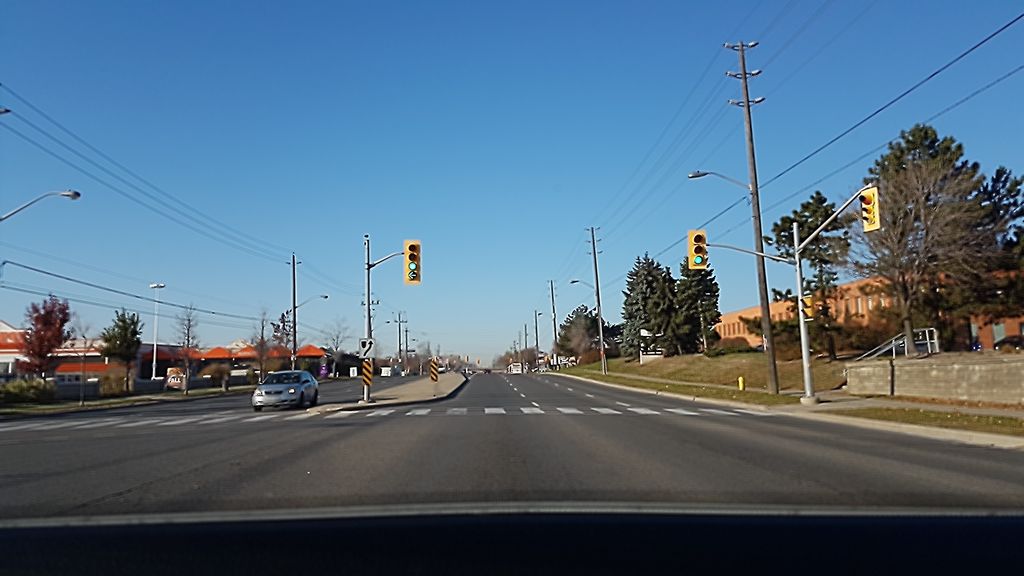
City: toronto